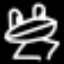
Label: frog